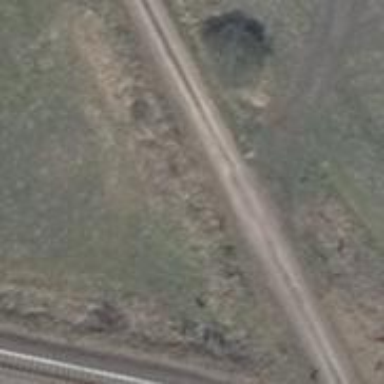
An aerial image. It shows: Track with compacted grade 2 surface.